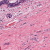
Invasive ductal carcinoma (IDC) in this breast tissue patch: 0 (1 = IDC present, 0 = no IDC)